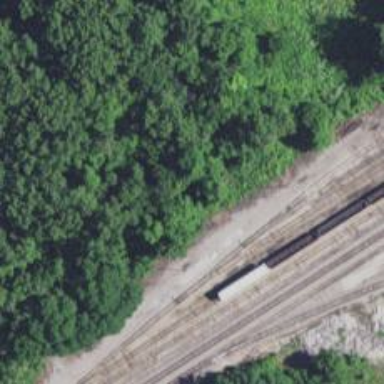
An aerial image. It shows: Railway yard.